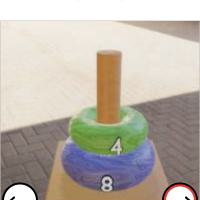
Task: sum
Answer: 12